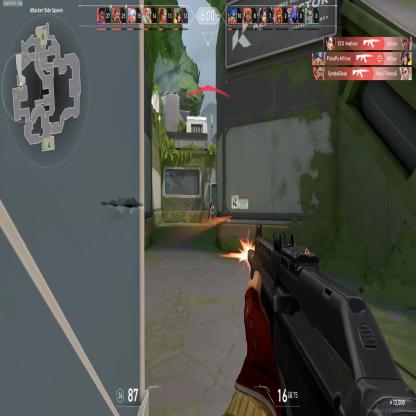
Label: enemy